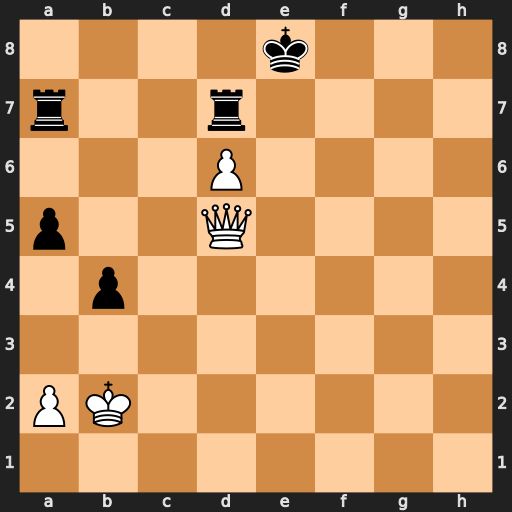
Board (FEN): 4k3/r2r4/3P4/p2Q4/1p6/8/PK6/8
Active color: w
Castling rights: -
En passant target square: -
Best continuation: Qg8#